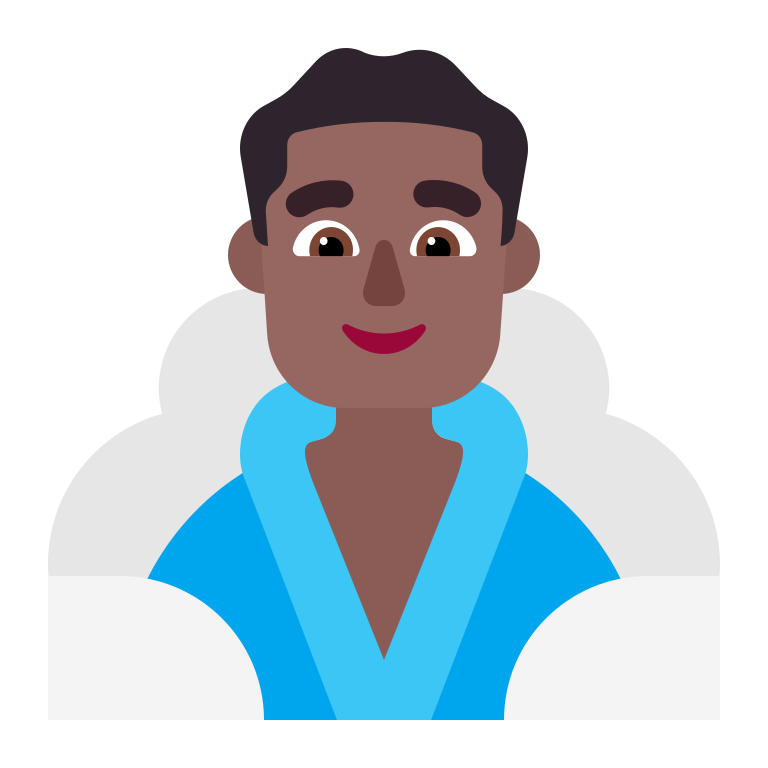
man in steamy room flat  dark